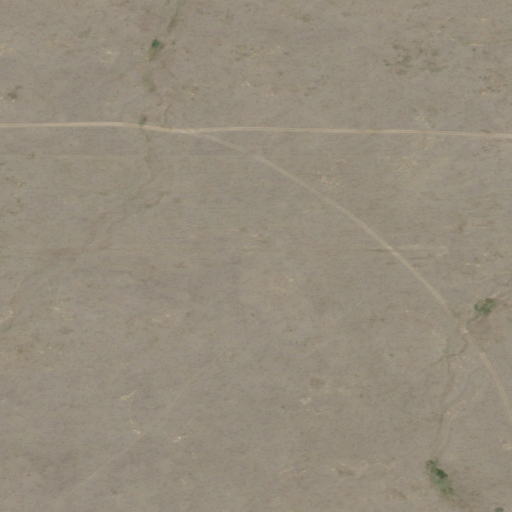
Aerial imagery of bench in Montana named Emerick Bench containing only grassland